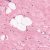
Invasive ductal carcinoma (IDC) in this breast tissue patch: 0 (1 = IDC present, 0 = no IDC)